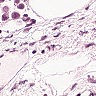
Metastatic tissue present: yes